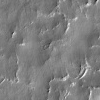
Atmospheric dust classification: not_dusty